Field crop: maize
Growth stage: 2
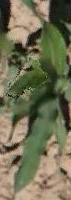
Species: maize